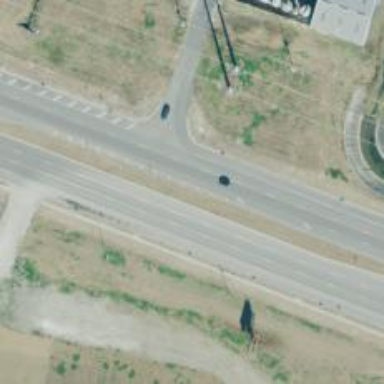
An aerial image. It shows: Primary highway.